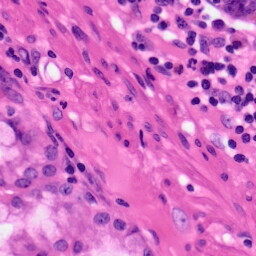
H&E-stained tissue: Pancreatic